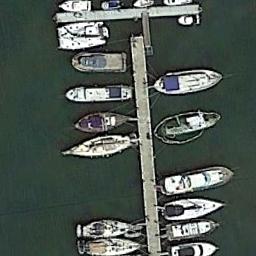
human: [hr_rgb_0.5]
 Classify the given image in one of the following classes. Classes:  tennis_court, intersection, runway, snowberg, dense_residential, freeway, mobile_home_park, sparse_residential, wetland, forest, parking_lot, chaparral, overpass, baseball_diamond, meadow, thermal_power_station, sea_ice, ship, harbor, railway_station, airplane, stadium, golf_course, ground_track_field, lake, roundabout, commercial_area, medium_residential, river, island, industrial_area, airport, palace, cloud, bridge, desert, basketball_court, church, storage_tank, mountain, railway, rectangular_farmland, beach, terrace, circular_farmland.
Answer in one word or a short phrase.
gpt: harbor